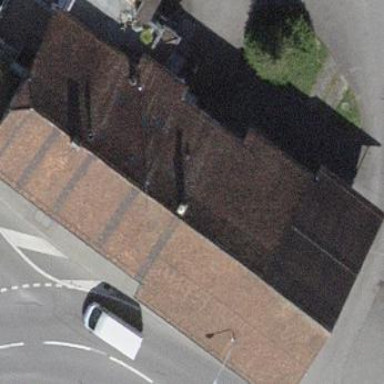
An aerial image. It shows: Building that houses restaurant.